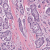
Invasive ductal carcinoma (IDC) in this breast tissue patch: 1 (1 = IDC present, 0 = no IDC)